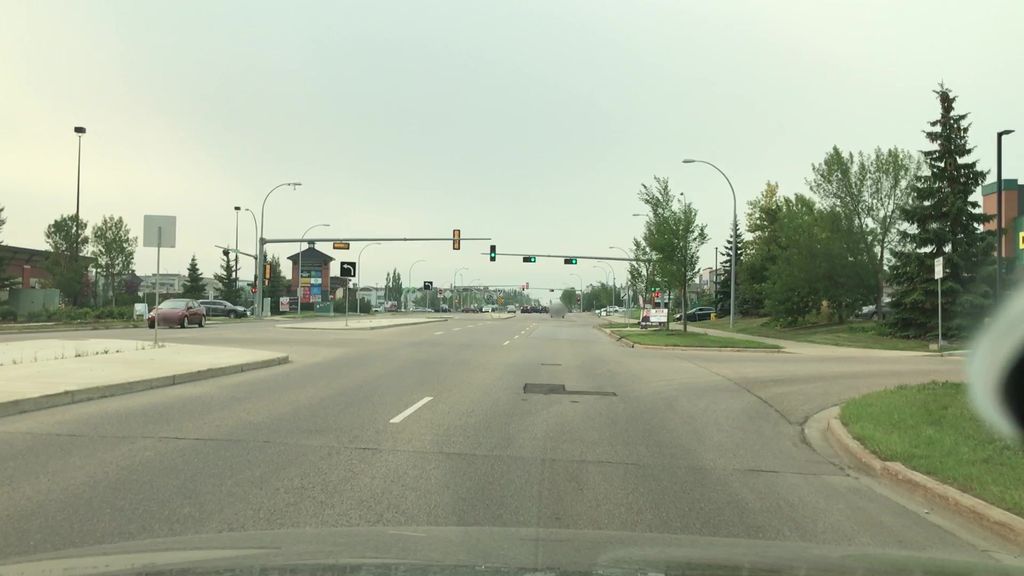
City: edmonton